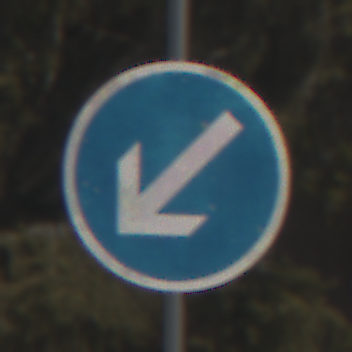
Verkehrszeichen: VorgeschriebeneVorbeifahrtLinks
Umgebung: Outdoor, Nature
Tageszeit: Midday
Wetter: PartlyCloudy
Licht: Natural
Jahreszeit: NotSpecified
Kontrast: HighContrast